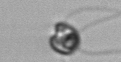
Label: flagellate_morphotype1